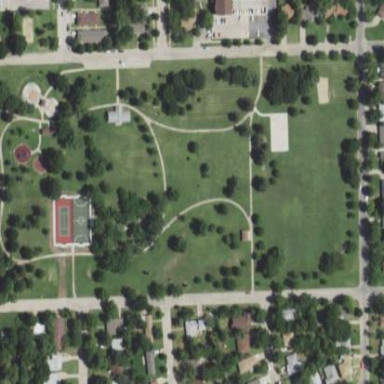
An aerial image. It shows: Park.